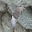
Label: 1